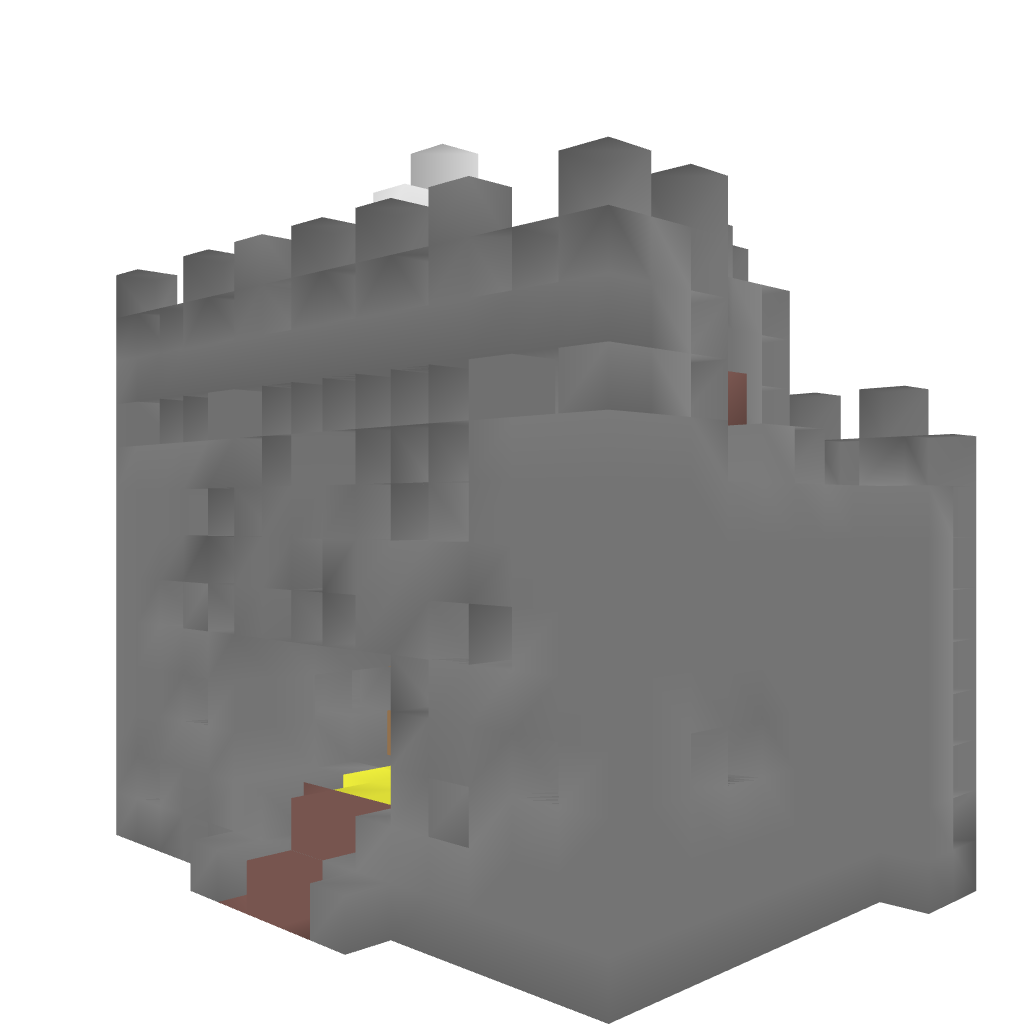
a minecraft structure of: Castle Gate good quality